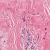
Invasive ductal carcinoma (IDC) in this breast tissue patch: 0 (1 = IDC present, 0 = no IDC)